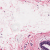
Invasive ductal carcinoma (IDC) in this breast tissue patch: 0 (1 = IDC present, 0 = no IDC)